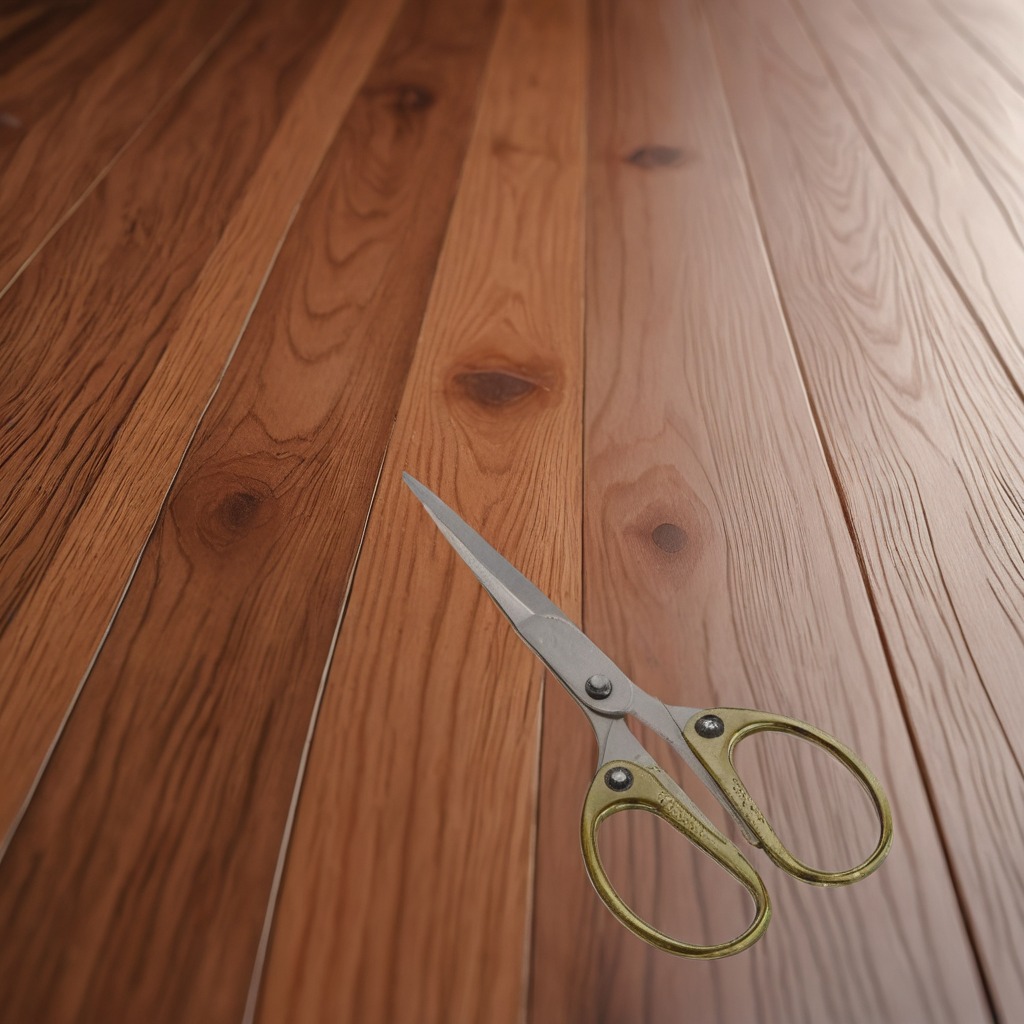
A scissor is lying on the wooden table.